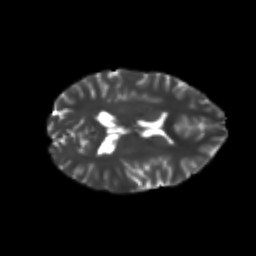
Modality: T2w
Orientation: axial
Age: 19
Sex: female
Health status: healthy
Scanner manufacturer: philips
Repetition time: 7.478 s
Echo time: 0.08753 s